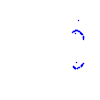
Particle: kaon